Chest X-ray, PA view. Patient: 36 years old, sex F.
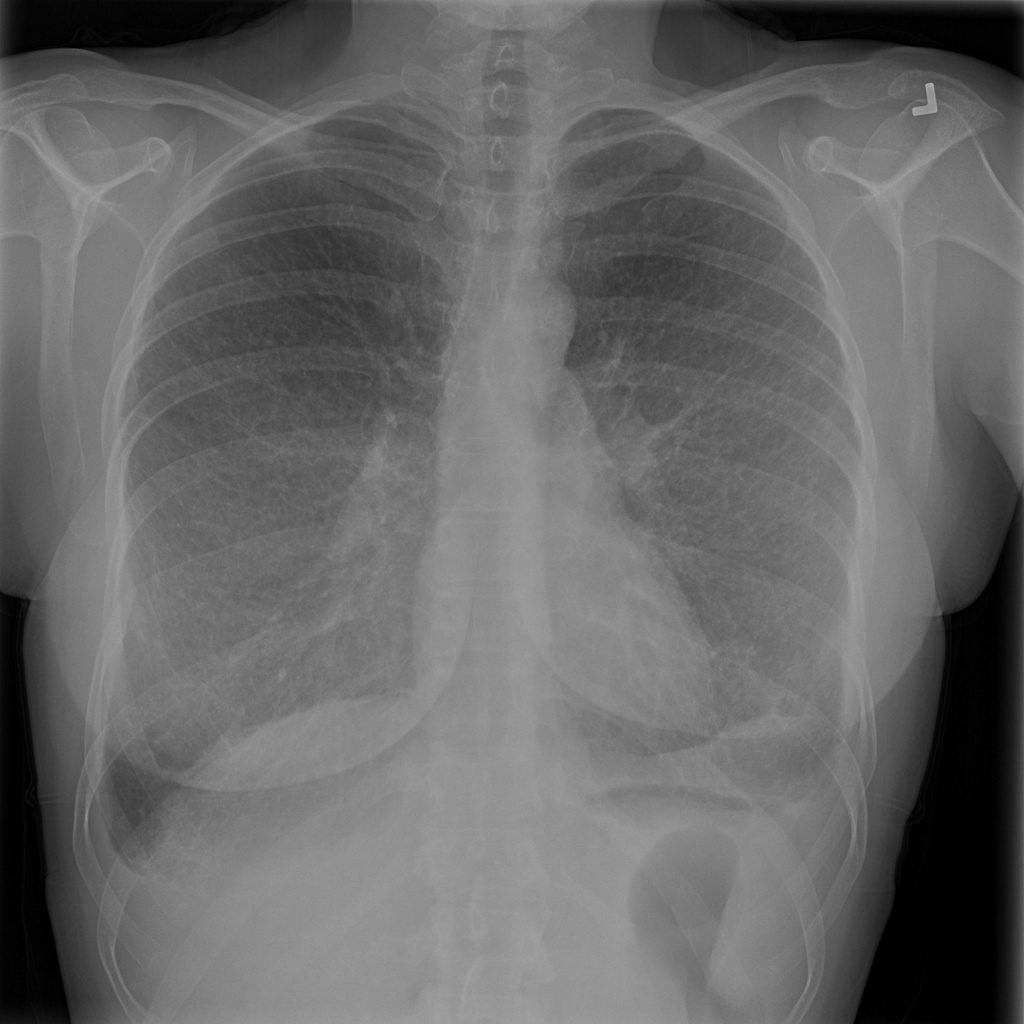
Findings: No Finding